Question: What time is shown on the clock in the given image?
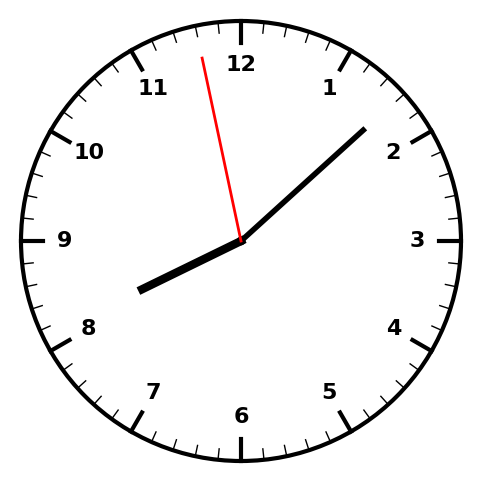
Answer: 08:07:58